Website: apple
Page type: billing-address
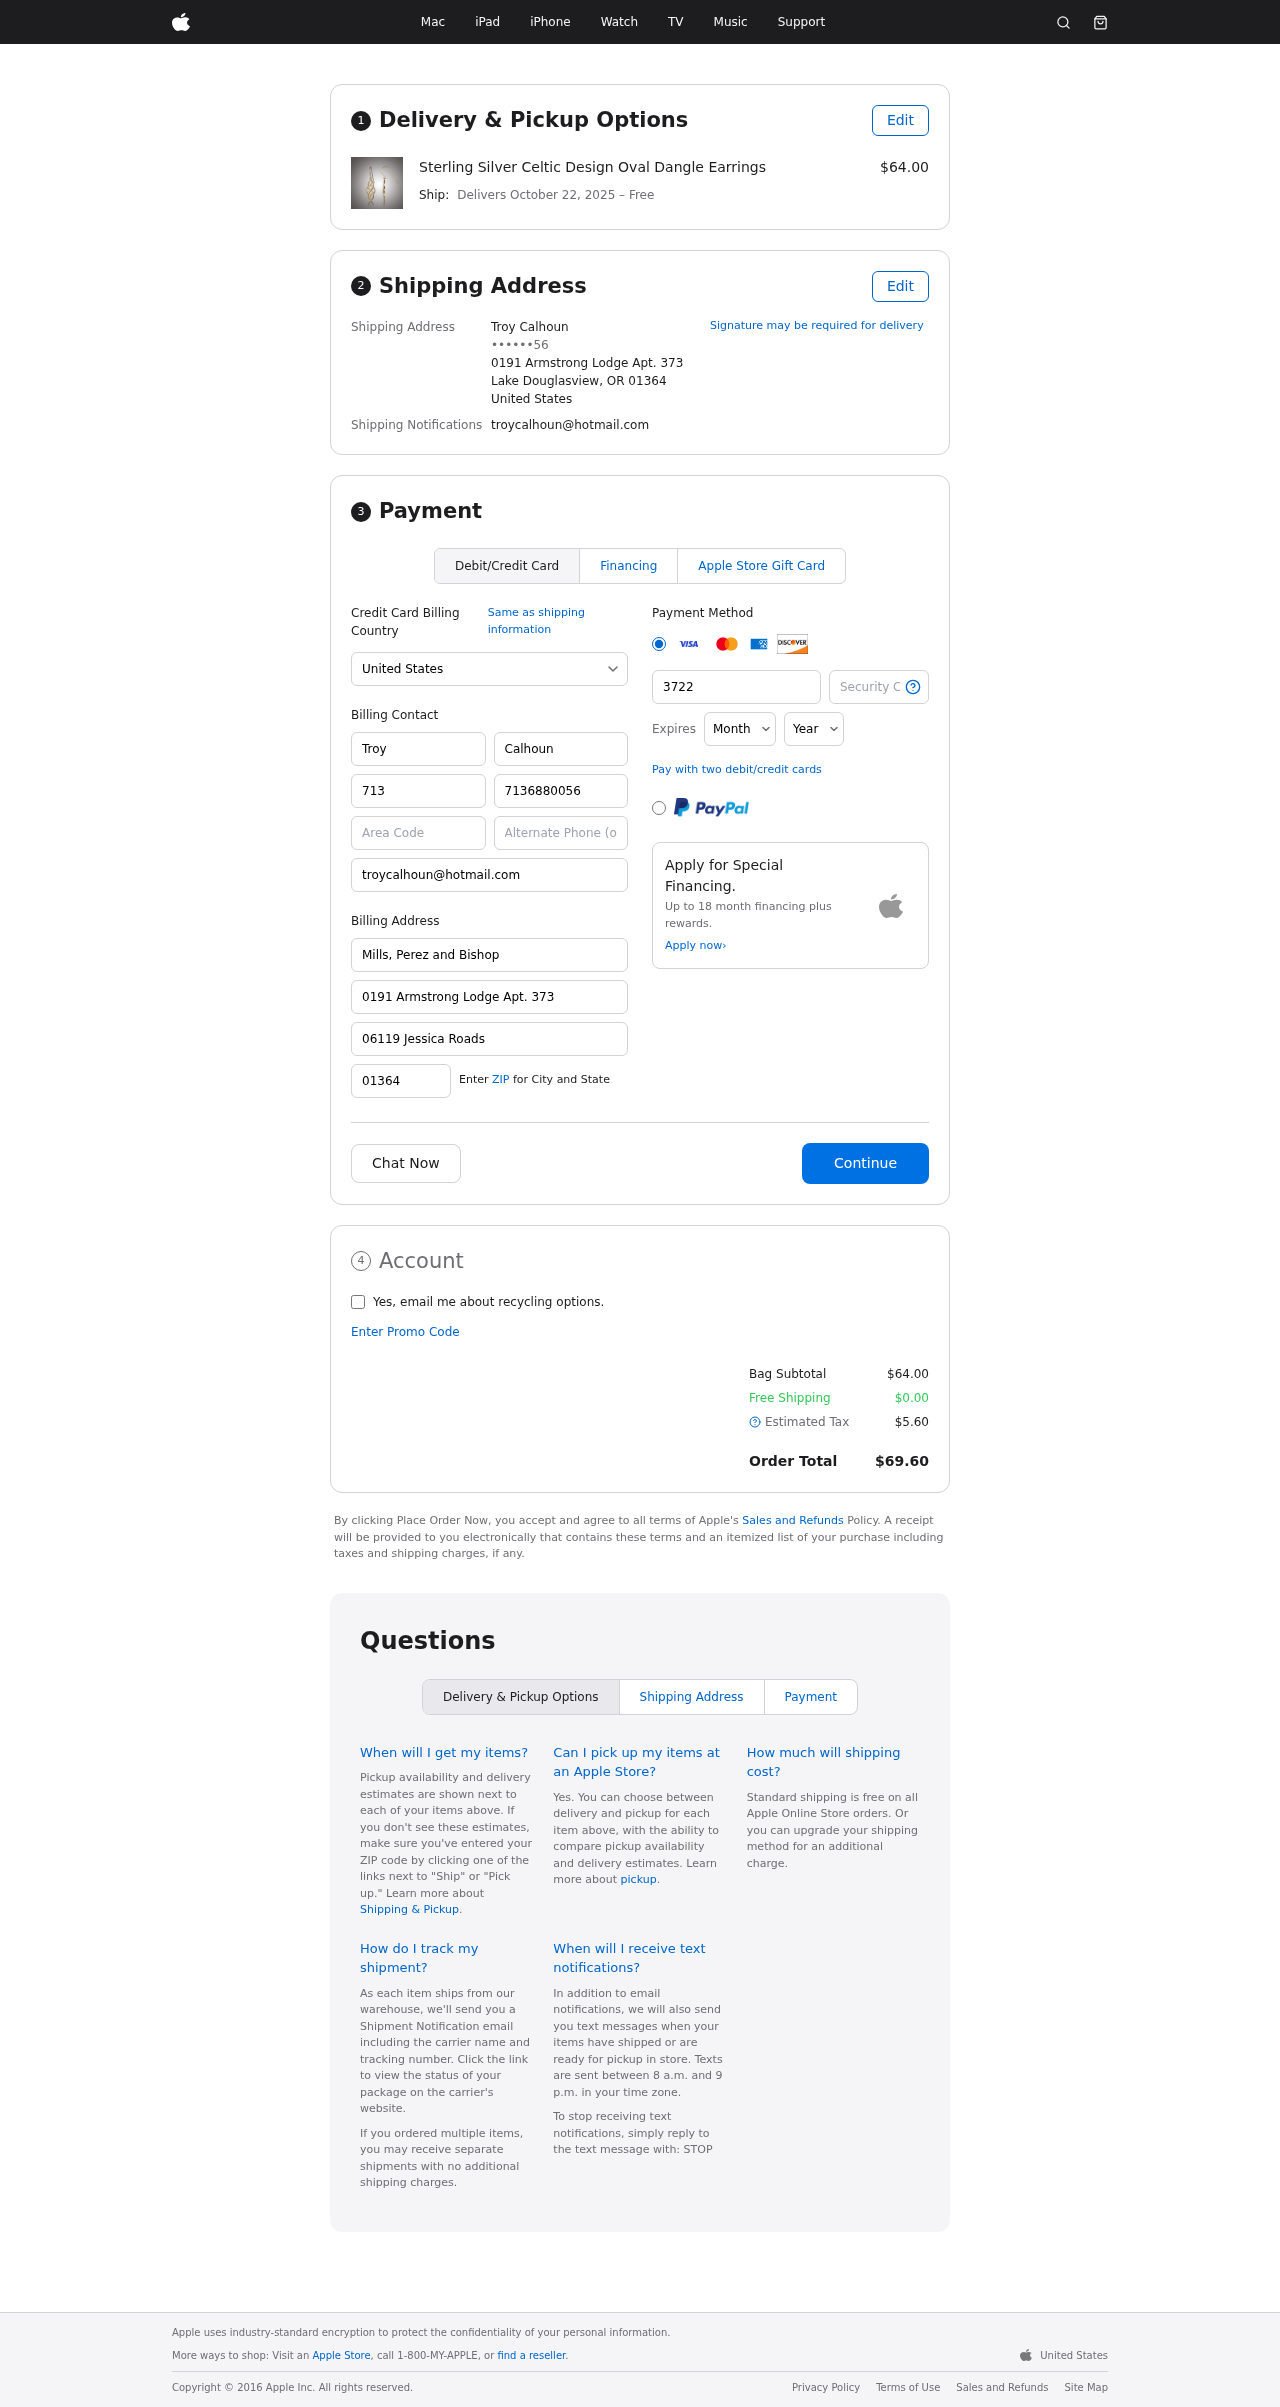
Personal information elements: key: PII_CARD_CVV
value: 1338
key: PII_CARD_EXPIRY_MONTH
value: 07
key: PII_CARD_EXPIRY_YEAR
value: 26
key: PII_CARD_NUMBER
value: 3722 9498 2249 236
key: PII_CITY_STATE_ZIP
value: Lake Douglasview, OR 01364
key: PII_COUNTRY
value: United States
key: PII_EMAIL
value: troycalhoun@hotmail.com
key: PII_FULLNAME
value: Troy Calhoun
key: PII_STREET
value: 0191 Armstrong Lodge Apt. 373
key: PII_PHONE_LINE_NUMERIC
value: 56
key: PII_PHONE_SUFFIX_NUMERIC
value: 56
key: PII_BILLING_FIRSTNAME
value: Troy
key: PII_BILLING_LASTNAME
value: Calhoun
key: PII_BILLING_PHONE_AREA
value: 713
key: PII_BILLING_PHONE
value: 7136880056
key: PII_BILLING_EMAIL
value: troycalhoun@hotmail.com
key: PII_BILLING_COMPANY
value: Mills, Perez and Bishop
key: PII_BILLING_STREET
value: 0191 Armstrong Lodge Apt. 373
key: PII_BILLING_STREET2
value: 06119 Jessica Roads
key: PII_BILLING_POSTCODE
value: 01364
Product elements: key: PRODUCT1_NAME
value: Sterling Silver Celtic Design Oval Dangle Earrings
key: PRODUCT1_PRICE
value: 64
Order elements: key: ORDER_DELIVERY_DATE
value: October 22, 2025
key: ORDER_SUBTOTAL
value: $64.00
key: ORDER_SHIPPING_COST
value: $0.00
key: ORDER_TAX
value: $5.60
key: ORDER_TOTAL
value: $69.60